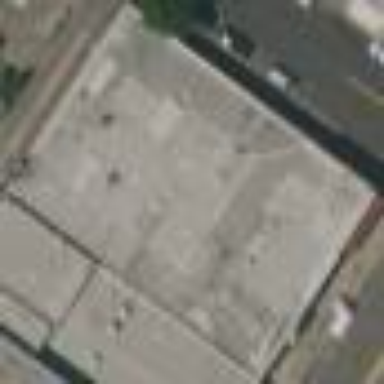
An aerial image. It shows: Warehouse building.